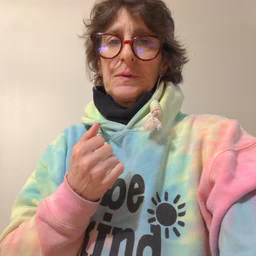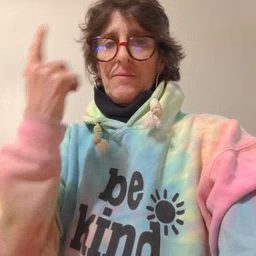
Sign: face